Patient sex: M
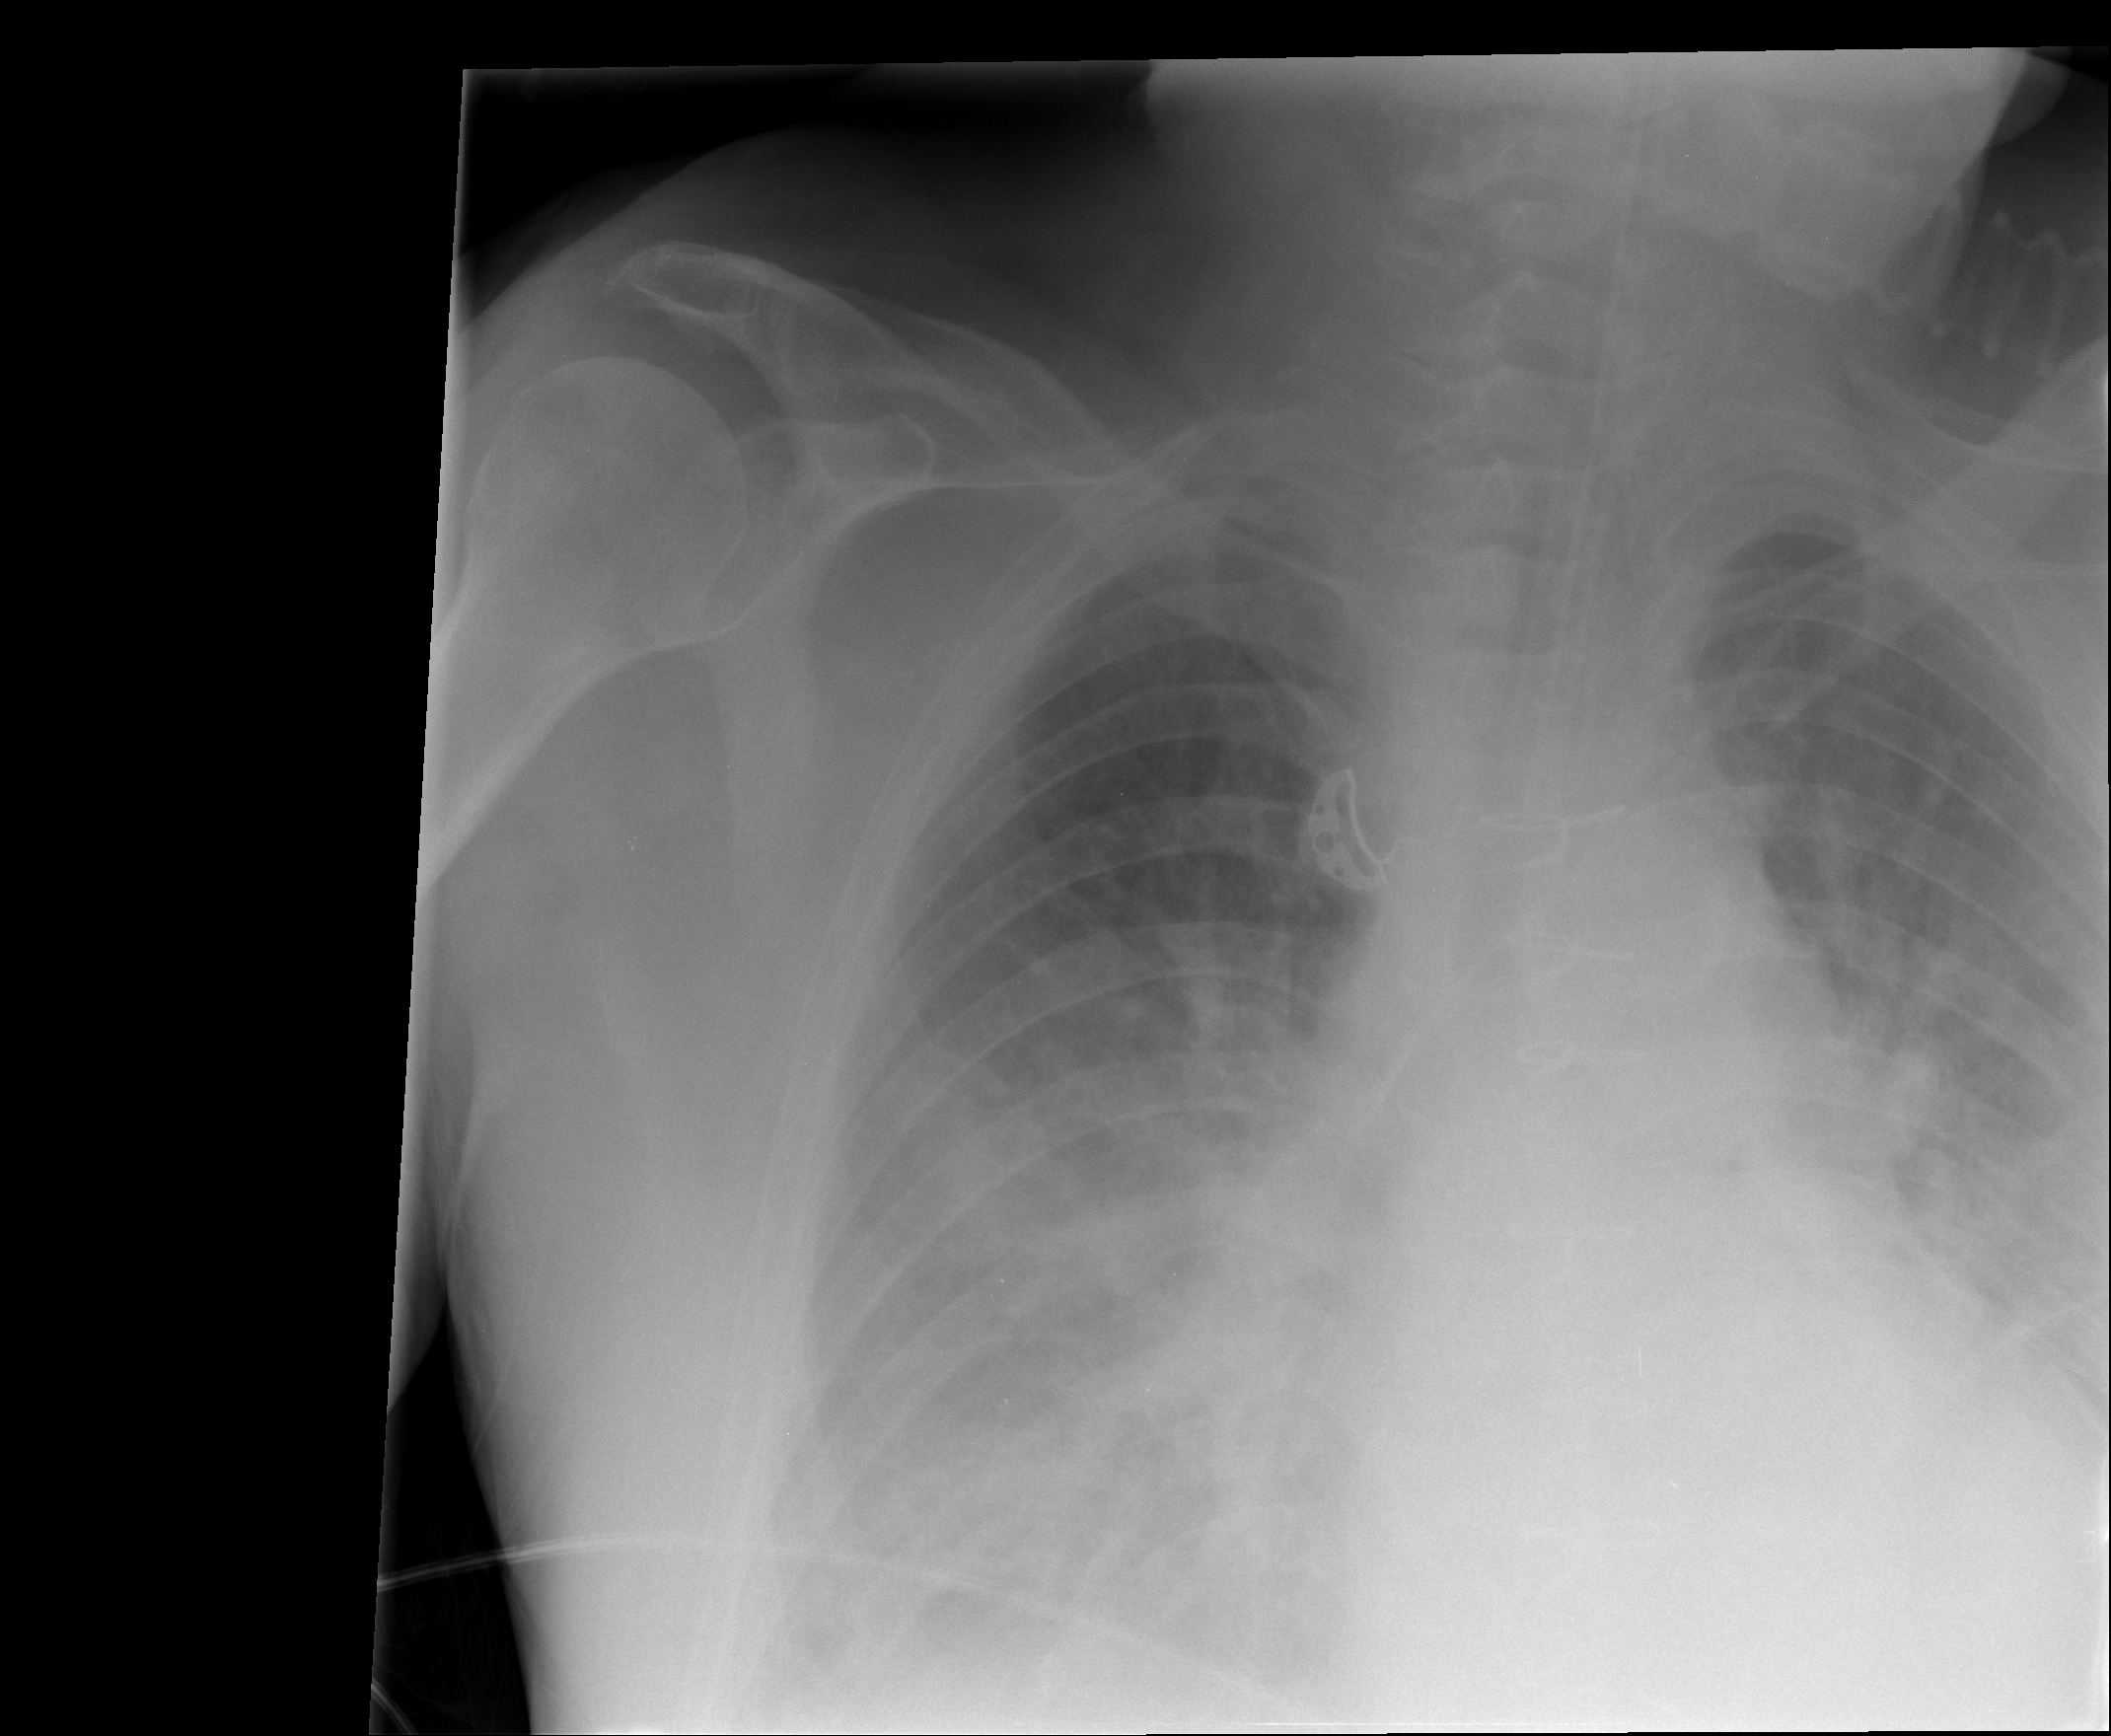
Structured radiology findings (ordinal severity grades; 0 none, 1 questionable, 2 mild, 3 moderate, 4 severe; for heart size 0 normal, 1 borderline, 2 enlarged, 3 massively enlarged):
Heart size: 2
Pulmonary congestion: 3
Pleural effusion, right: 2
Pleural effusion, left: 3
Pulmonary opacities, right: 3
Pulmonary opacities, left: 0
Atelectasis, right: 3
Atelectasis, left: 3